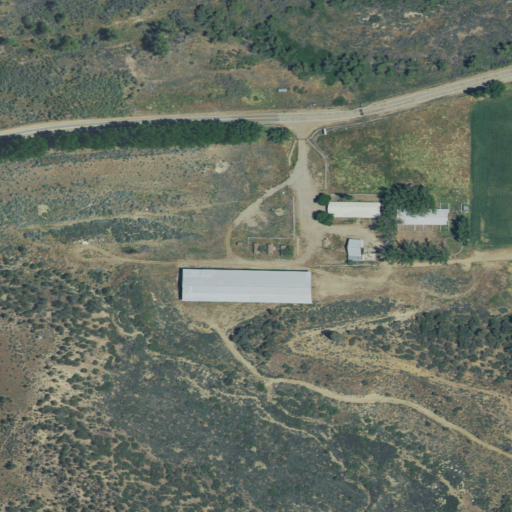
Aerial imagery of valley in California named Boulder Canyon containing shrub, open development, barren land, grassland, woody wetlands, medium intensity development, and low intensity development